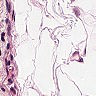
Metastatic tissue present: no